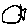
Label: fish